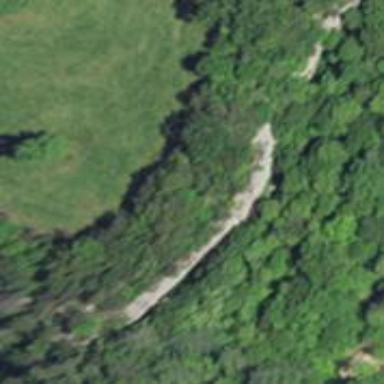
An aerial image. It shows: Crag suitable for climbing located by cliff.